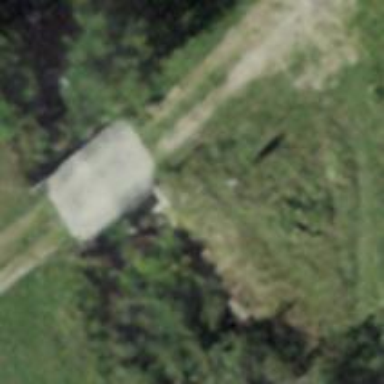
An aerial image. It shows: Track road on bridge.